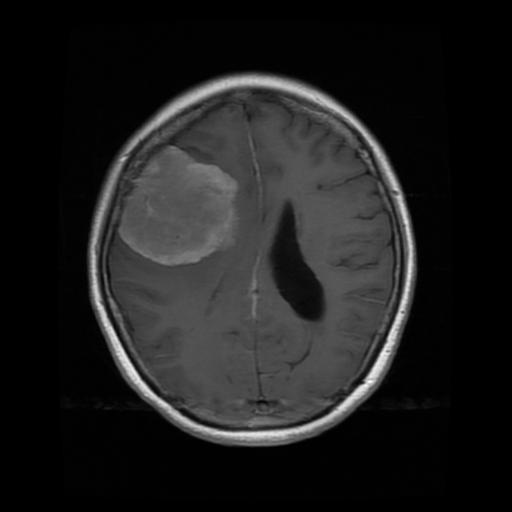
Label: meningioma